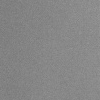
Atmospheric dust classification: dusty